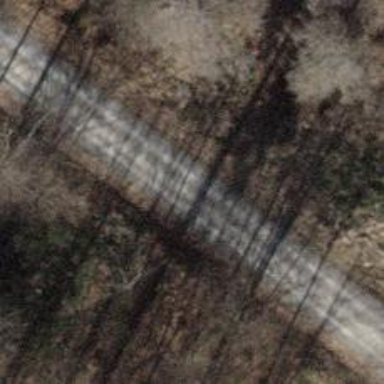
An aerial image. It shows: Track with fine gravel surface of grade2 quality.